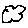
Label: cloud